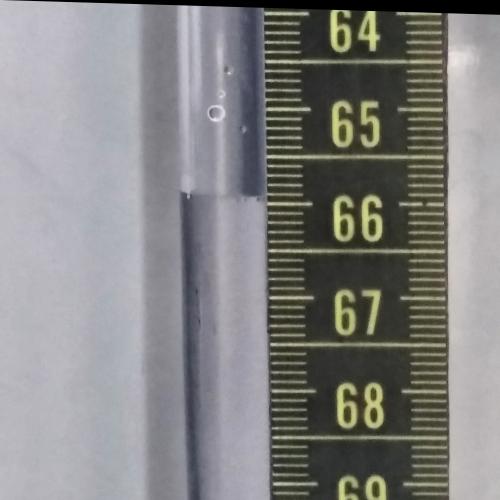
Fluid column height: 65.9 cm